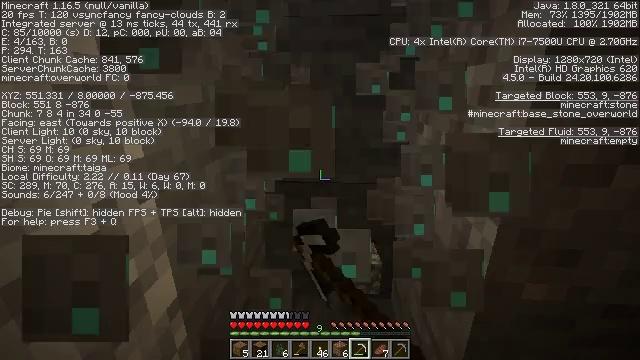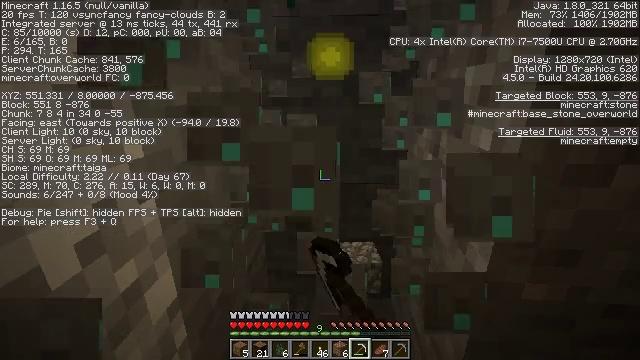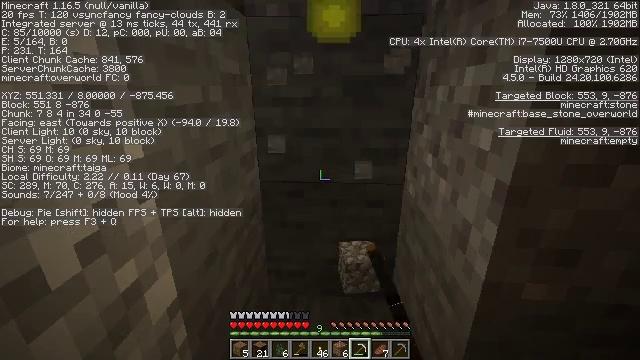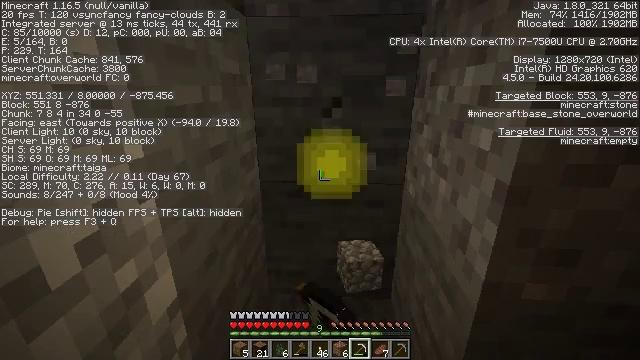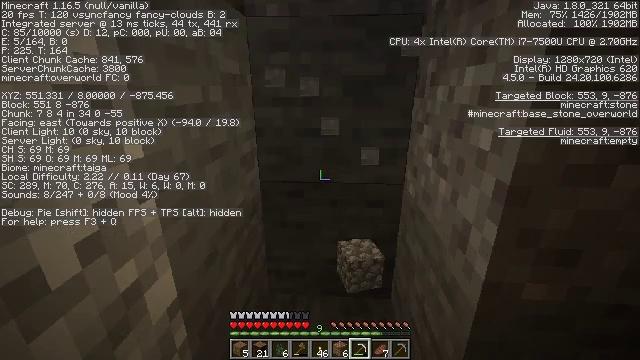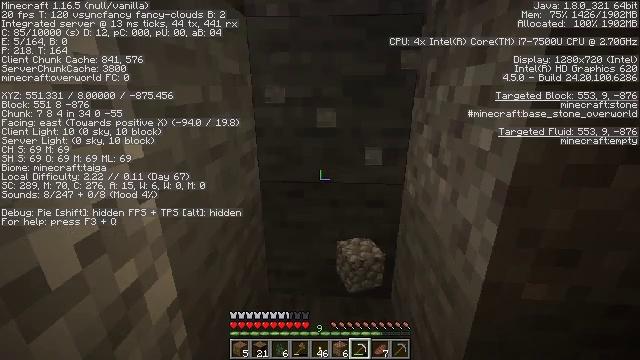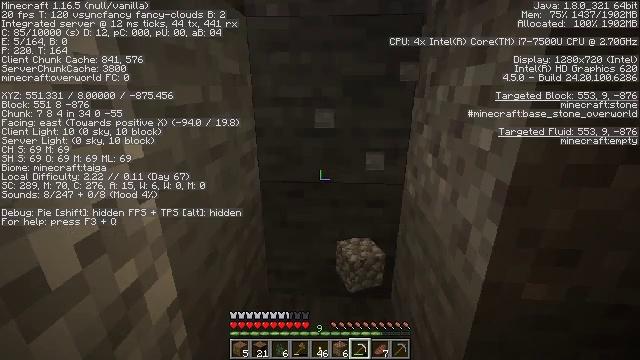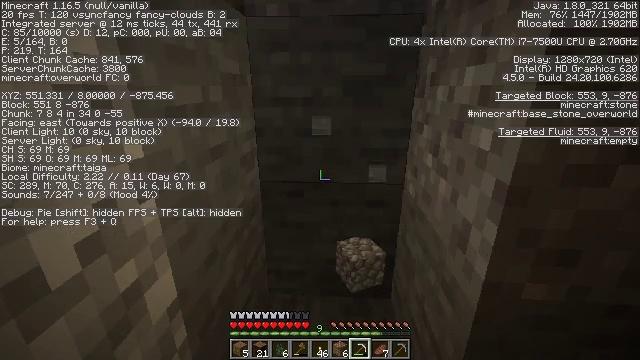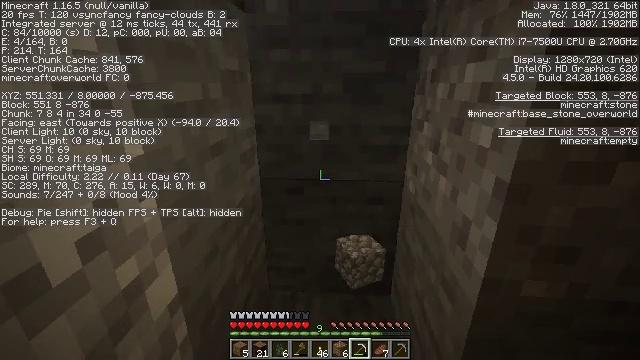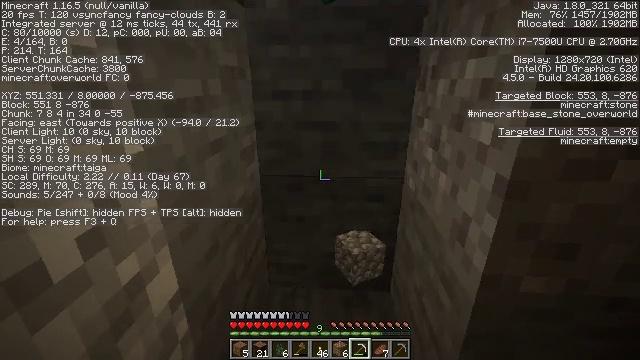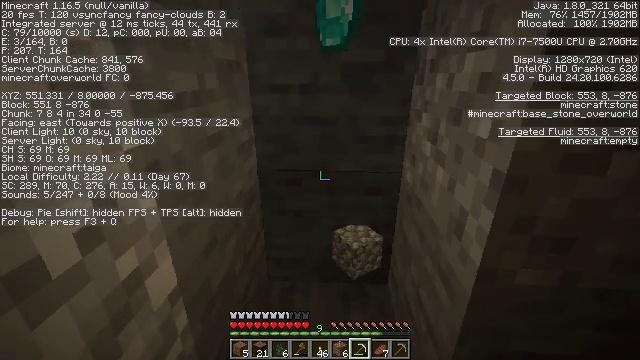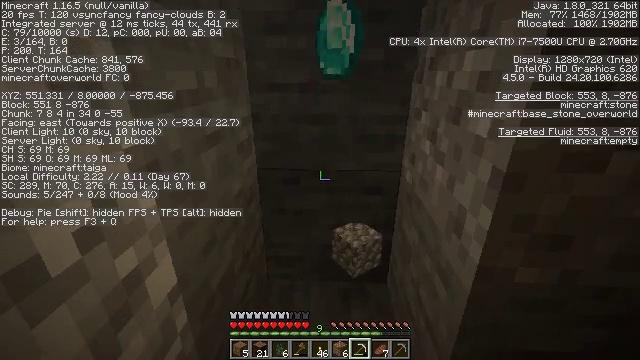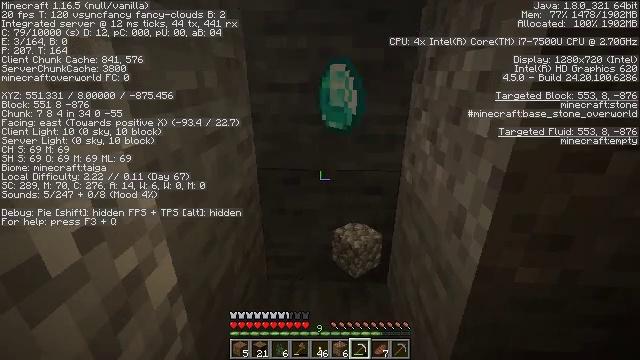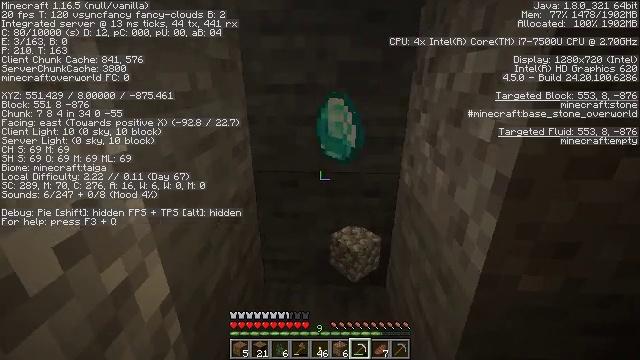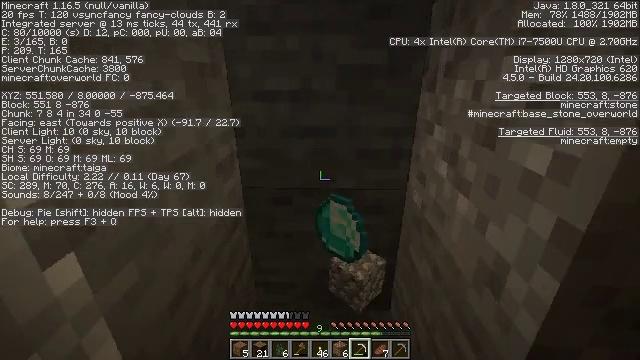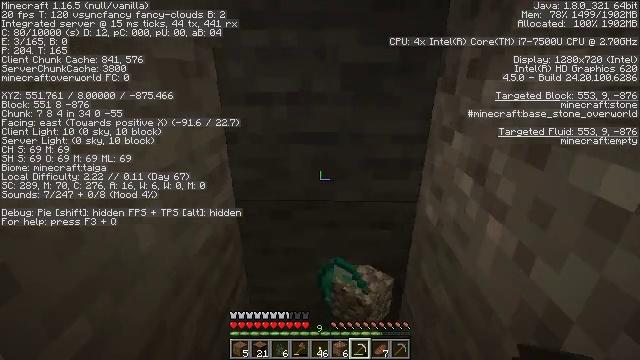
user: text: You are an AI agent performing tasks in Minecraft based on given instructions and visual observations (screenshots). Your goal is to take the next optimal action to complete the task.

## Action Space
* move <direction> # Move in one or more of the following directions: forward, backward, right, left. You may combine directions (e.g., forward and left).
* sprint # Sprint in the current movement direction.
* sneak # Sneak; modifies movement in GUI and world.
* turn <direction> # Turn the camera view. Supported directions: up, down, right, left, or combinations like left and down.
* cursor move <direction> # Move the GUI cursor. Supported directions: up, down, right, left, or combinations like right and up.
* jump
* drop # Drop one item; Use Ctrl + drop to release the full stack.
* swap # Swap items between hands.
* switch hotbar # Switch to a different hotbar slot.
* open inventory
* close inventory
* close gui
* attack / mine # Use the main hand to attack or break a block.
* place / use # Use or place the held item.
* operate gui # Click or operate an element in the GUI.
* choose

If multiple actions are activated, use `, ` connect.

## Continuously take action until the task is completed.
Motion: motion action
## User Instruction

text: Drop a feather.
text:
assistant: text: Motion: attack / mine
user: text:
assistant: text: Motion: attack / mine
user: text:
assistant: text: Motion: attack / mine
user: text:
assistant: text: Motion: no_op
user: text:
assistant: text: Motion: no_op
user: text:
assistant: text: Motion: no_op
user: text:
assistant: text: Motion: no_op
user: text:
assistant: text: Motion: no_op
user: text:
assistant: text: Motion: no_op
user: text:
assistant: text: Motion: turn down
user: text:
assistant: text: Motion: no_op
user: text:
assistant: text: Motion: no_op
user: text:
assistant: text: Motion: move forward
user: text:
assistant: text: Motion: move forward, turn right
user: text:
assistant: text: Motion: move forward
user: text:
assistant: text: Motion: move forward
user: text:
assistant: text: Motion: move forward
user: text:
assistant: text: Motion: move forward
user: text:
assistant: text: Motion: no_op
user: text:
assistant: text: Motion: no_op
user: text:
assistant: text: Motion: no_op
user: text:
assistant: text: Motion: turn right and down
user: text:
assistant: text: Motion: turn right and down
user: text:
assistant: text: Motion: turn right and down
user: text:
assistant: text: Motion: turn right and down
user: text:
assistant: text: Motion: turn right and down
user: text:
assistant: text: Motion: turn right and down
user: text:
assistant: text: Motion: turn right and down
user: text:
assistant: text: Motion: turn right and down
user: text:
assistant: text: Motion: turn right and down